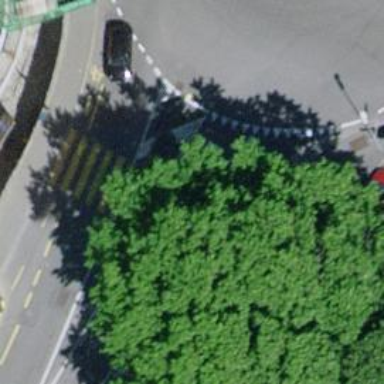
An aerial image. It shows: Marked footway crossing with asphalt surface. There is crossing island present.